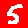
Digit: 5